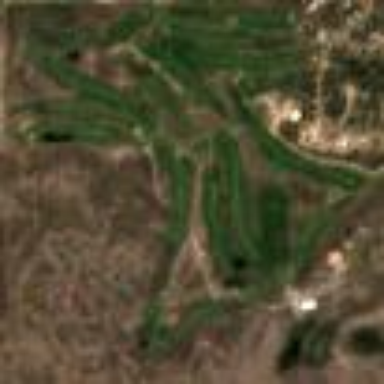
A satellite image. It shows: Golf course surrounded by greenery.